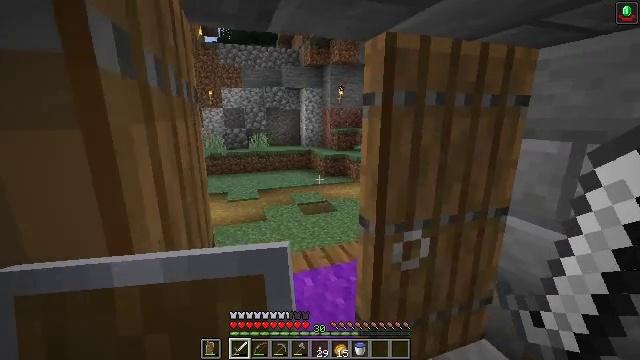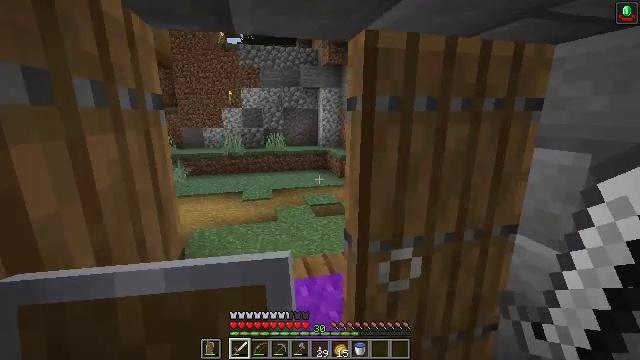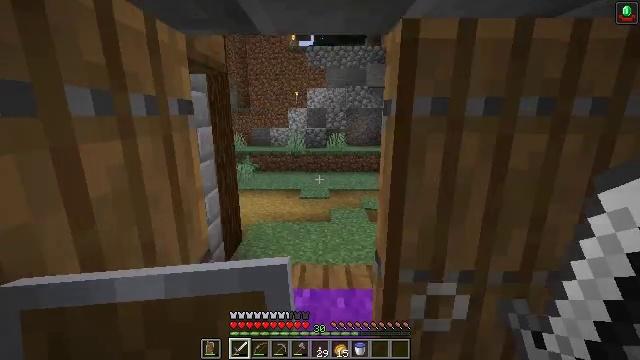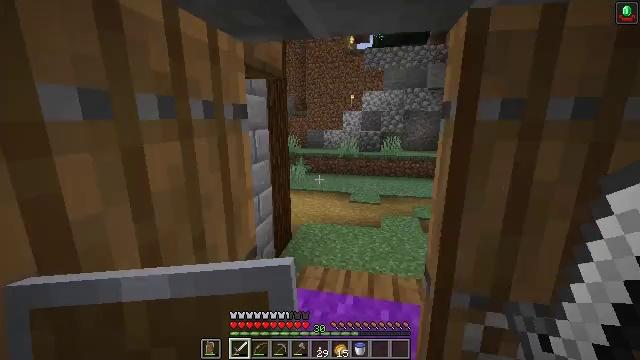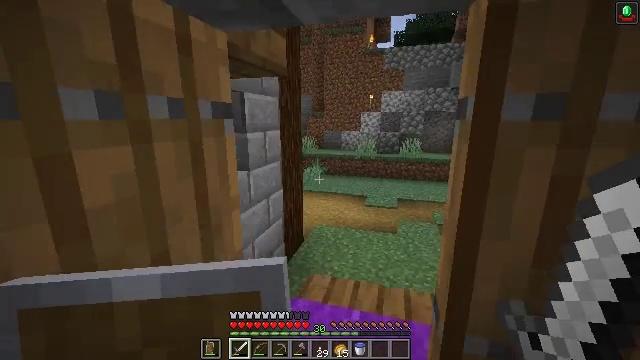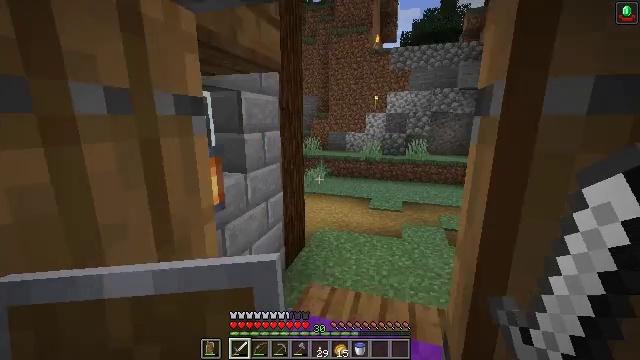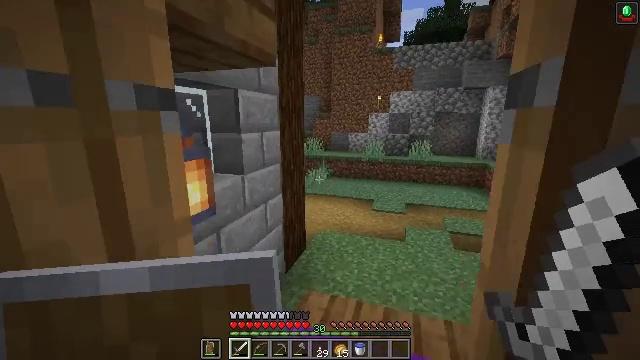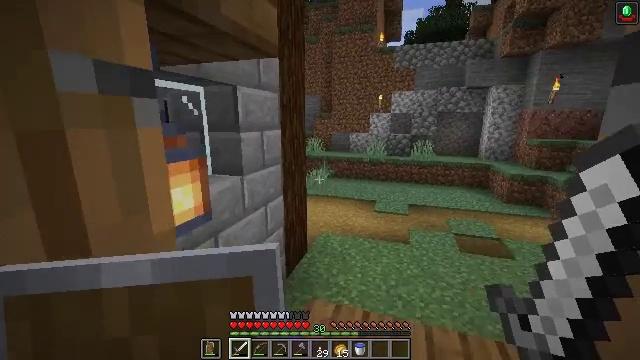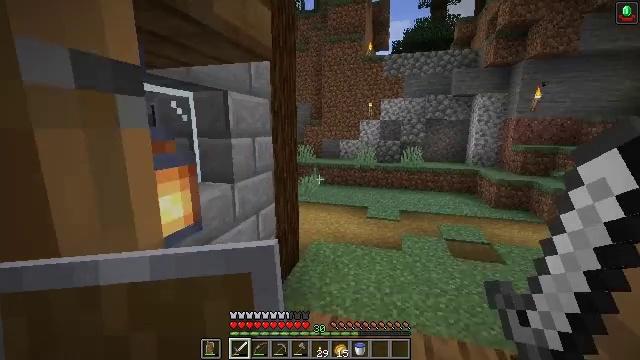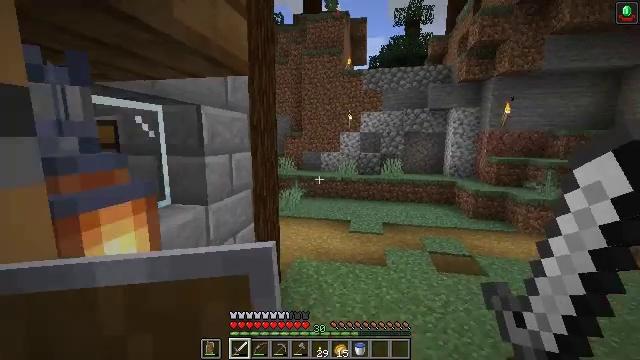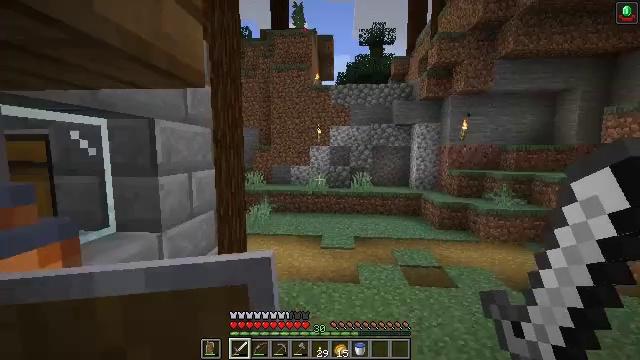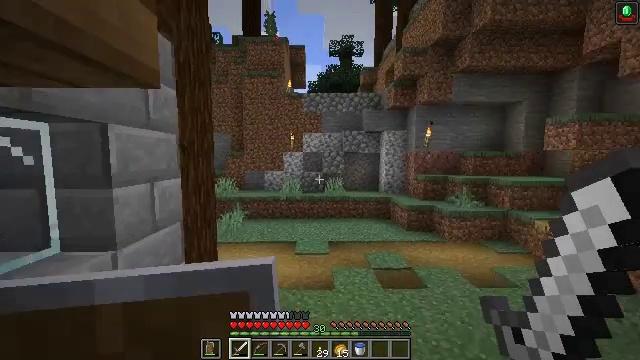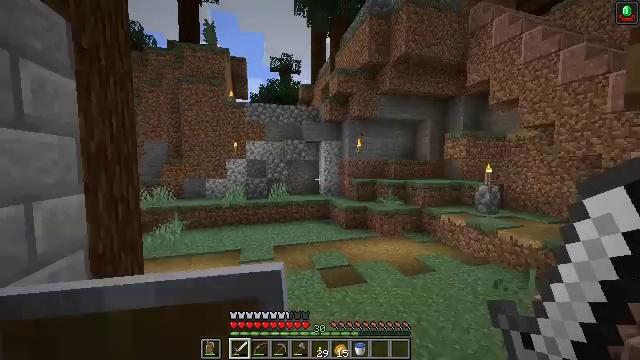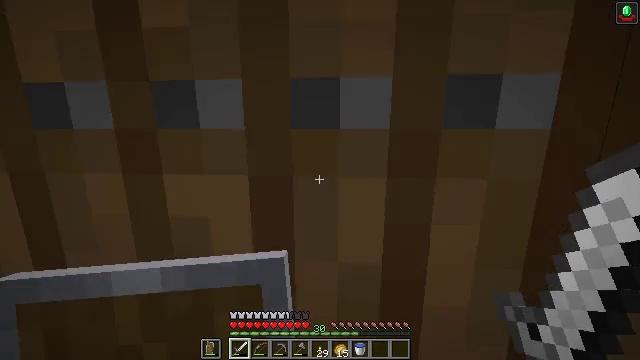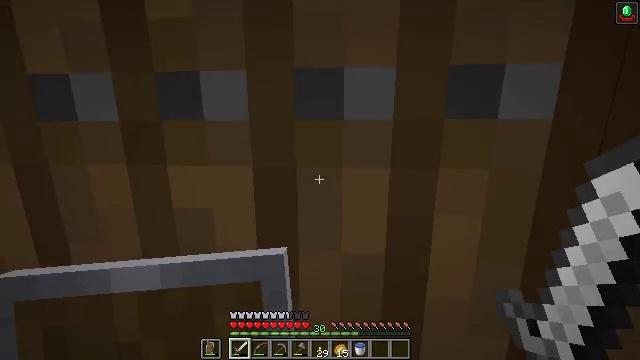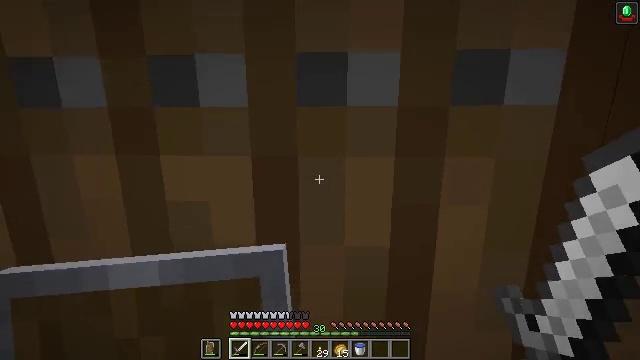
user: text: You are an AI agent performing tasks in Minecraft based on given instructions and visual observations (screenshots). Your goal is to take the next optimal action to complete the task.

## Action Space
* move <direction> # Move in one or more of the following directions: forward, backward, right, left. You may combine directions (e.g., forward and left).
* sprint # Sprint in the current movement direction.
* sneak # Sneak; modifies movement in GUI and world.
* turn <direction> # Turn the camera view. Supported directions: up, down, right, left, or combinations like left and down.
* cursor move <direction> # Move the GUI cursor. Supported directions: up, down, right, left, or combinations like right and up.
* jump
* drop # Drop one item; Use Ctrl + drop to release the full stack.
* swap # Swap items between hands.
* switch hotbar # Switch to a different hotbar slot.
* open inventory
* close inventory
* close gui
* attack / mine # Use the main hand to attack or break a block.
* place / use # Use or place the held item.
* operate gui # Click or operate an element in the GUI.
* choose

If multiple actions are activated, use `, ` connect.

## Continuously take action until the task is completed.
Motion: motion action
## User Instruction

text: Pull up beetroots from the soil.
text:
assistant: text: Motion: move forward and move right, turn left
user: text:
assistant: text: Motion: move forward and move right, turn left
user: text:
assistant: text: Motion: move forward, turn left
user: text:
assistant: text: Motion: move forward, turn left
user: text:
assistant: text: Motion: move forward, turn left
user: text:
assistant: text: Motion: move forward
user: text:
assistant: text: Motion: move forward
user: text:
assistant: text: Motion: move forward, turn right and up
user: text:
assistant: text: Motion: move forward, turn right and up
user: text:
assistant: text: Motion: move forward, sprint, turn right and up
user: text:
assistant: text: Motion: move forward, sprint, turn right and up
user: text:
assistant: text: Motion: move forward, sprint, turn right and up
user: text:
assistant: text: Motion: move forward, turn right
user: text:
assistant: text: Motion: move forward, sprint
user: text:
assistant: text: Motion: move forward, sprint, turn right
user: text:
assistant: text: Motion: move forward, sprint, turn right
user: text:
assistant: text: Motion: move forward, turn right
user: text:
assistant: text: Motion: move forward
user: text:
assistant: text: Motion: move forward, turn left
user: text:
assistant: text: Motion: move forward, use / place
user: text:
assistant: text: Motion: move forward, use / place
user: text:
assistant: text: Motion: move forward
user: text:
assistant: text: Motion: move forward and move left
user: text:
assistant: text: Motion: move forward and move left, turn down
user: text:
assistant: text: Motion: move forward and move left, turn right and down
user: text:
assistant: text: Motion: move forward, turn right and up
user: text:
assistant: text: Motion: move forward, turn right and up
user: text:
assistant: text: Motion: move forward, turn right and up
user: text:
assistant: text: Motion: move forward, turn right and up
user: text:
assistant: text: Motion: turn right